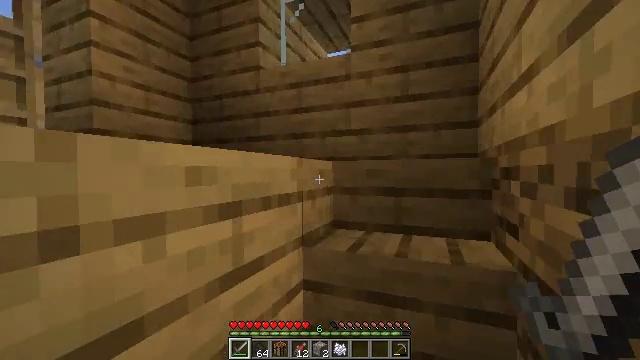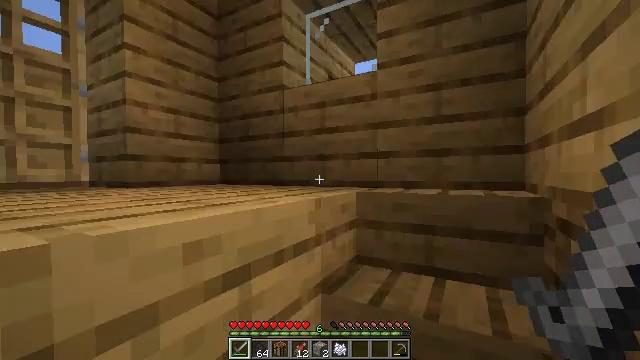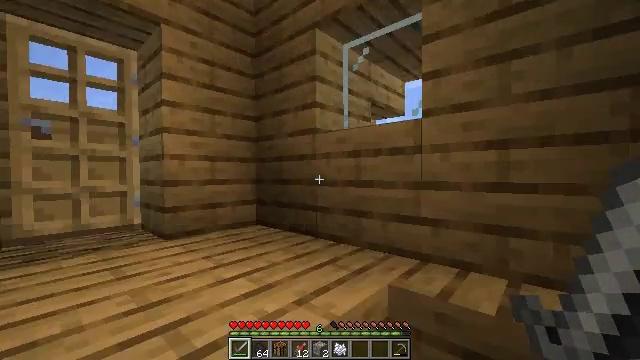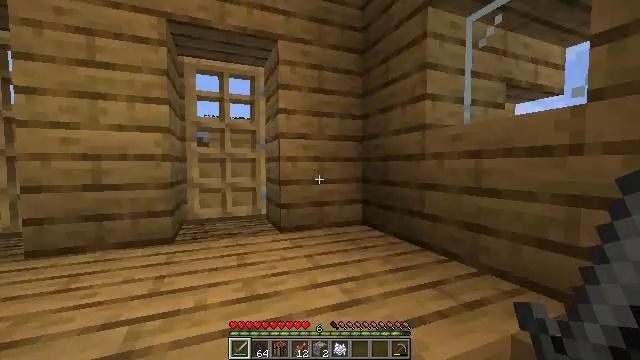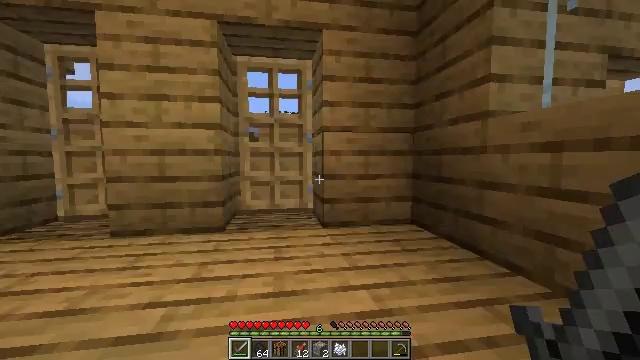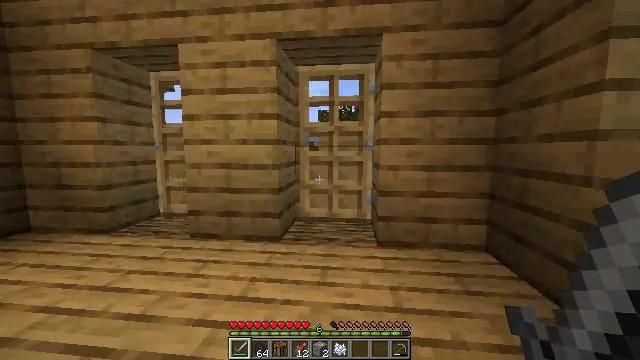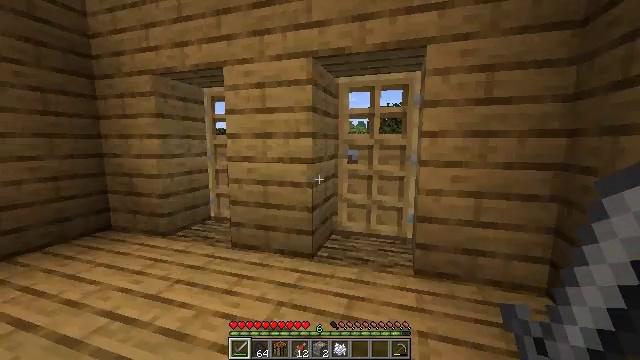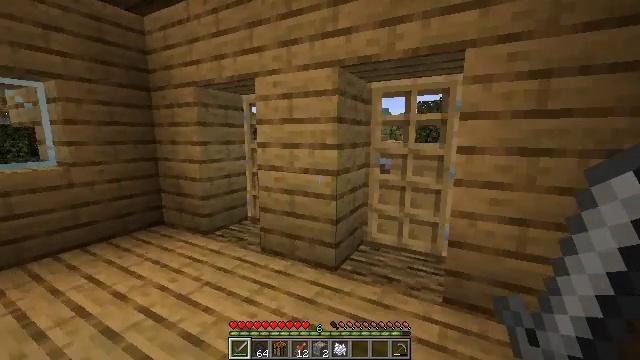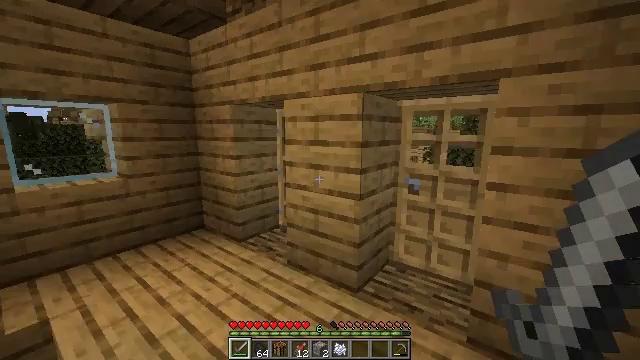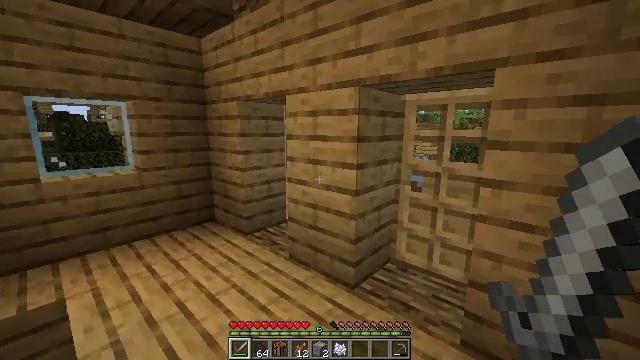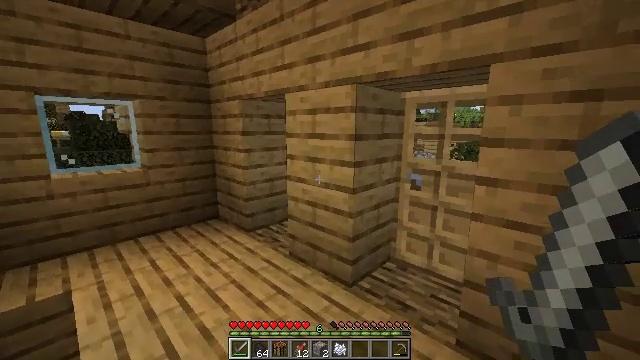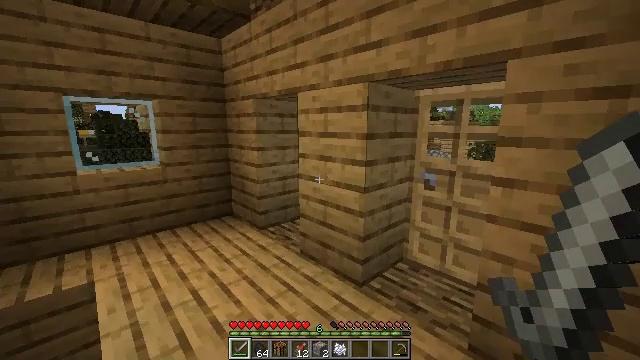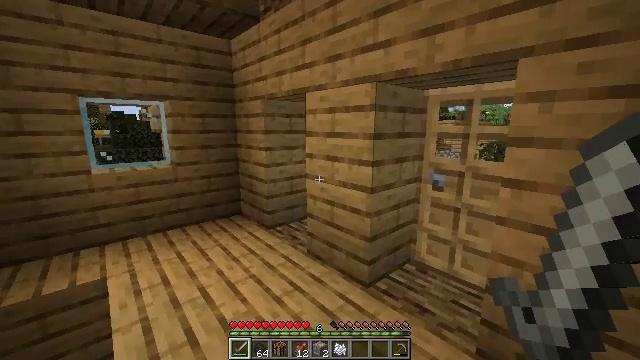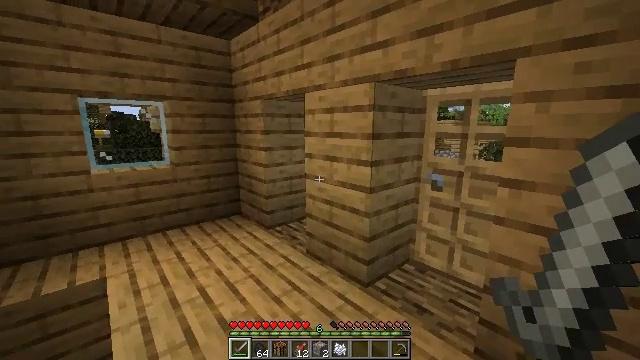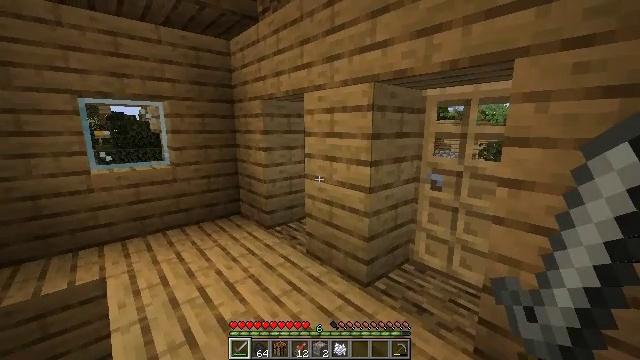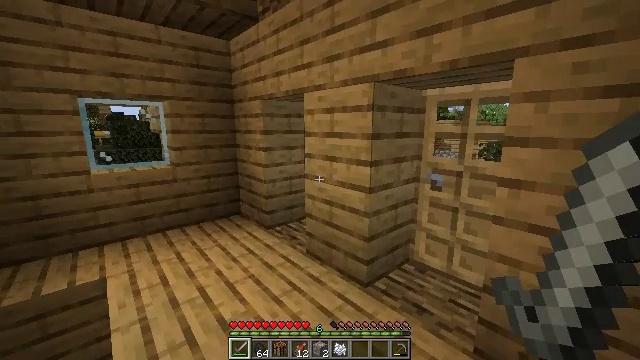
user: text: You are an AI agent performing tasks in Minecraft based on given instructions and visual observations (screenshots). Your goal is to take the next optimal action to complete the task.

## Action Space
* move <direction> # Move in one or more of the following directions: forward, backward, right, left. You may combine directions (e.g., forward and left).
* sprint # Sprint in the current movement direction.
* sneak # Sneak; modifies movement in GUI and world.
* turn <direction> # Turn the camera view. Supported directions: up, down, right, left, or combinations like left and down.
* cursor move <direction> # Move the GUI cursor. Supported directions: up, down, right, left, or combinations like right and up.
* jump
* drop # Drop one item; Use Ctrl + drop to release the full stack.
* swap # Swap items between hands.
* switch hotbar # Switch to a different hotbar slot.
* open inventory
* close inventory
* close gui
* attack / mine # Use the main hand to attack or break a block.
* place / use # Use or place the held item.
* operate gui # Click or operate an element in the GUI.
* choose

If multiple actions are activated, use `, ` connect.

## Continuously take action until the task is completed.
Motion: motion action
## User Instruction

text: Gather the yellow bed by attacking it.
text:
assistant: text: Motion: move forward and move right, turn left
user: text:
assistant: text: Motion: move forward and move right, turn left
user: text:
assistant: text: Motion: move forward and move right, turn left and down
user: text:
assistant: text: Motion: move forward and move right, turn left and down
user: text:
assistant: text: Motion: move forward and move right, turn left and down
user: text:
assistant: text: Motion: move forward and move right, turn left and down
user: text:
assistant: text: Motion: move right, turn left and down
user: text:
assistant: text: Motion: move right, turn left and down
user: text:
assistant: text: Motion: turn left
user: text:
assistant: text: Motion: turn left
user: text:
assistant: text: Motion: turn left
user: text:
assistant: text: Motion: turn left
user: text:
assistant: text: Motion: no_op
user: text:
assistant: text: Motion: no_op
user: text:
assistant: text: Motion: no_op
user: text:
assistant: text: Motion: no_op
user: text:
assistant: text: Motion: no_op
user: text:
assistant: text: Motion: no_op
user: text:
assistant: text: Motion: move forward, turn right
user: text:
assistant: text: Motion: move forward, turn right
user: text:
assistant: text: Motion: move forward
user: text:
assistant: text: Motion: move forward, turn left and down
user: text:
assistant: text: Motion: move forward and move left, turn left and down
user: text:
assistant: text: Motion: move left, turn left and down
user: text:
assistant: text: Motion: move left, turn left and down
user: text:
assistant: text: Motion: move left, turn left and down
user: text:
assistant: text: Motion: move left, turn left and down
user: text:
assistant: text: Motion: move forward and move left
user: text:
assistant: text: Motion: move forward and move left
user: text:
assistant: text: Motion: move forward and move left